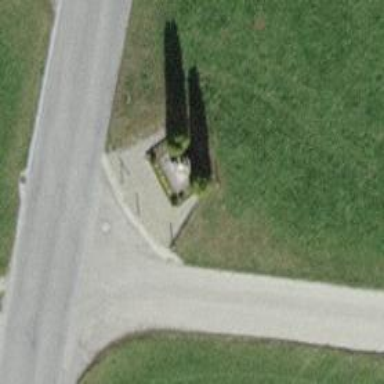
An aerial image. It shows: Wayside cross with historic significance.